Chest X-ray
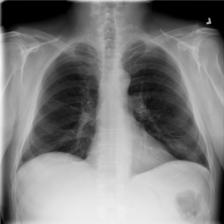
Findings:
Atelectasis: positive
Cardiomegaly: negative
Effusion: negative
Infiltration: negative
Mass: negative
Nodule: negative
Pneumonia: negative
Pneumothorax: negative
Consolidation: negative
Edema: negative
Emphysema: negative
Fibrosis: negative
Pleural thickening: negative
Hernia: negative